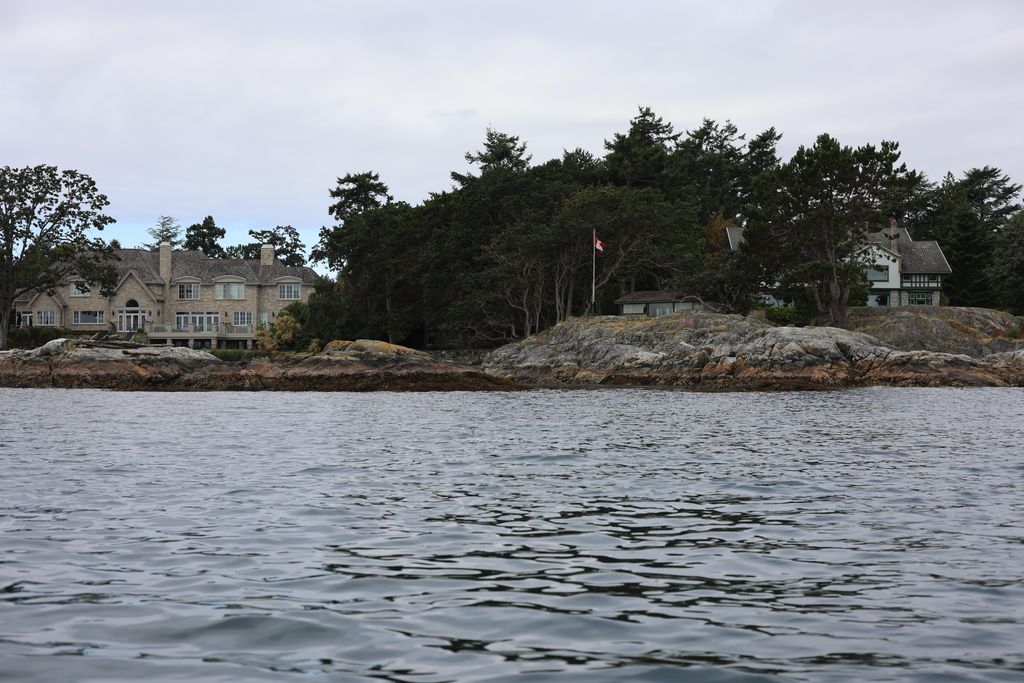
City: victoria